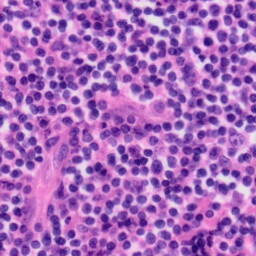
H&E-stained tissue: Tonsil